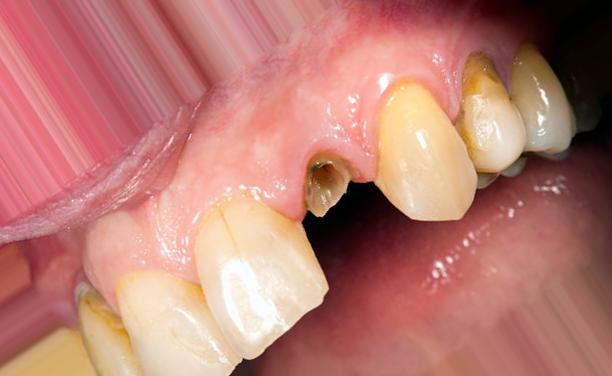
Condition: Caries